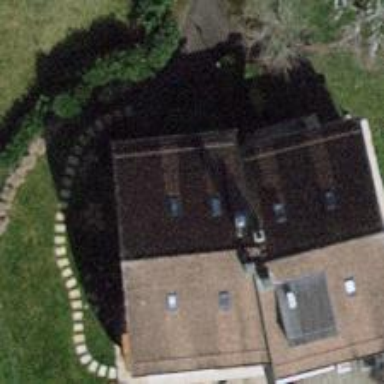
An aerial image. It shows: Simple house.